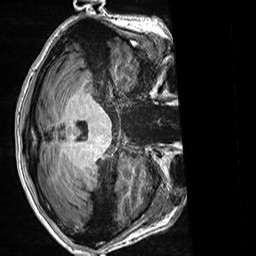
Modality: T1w
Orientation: axial
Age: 22
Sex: male
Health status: healthy
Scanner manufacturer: siemens
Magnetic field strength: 3 T
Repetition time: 2.5 s
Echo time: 0.00299 s